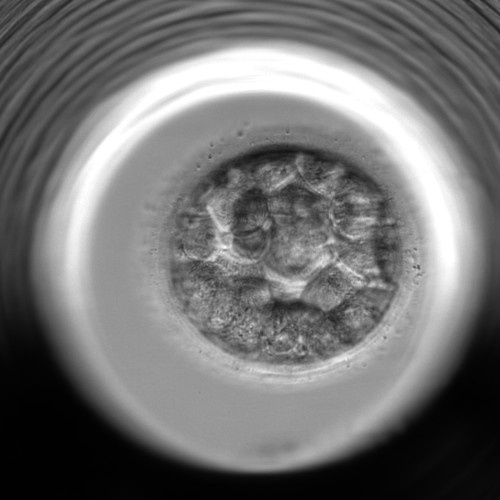
Embryo quality: poor